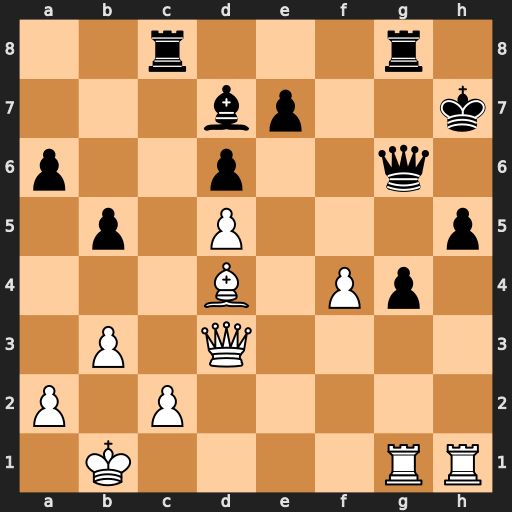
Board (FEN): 2r3r1/3bp2k/p2p2q1/1p1P3p/3B1Pp1/1P1Q4/P1P5/1K4RR
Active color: w
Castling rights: -
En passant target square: -
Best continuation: Rxh5#